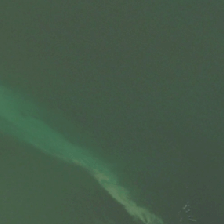
Land cover: lake_pond